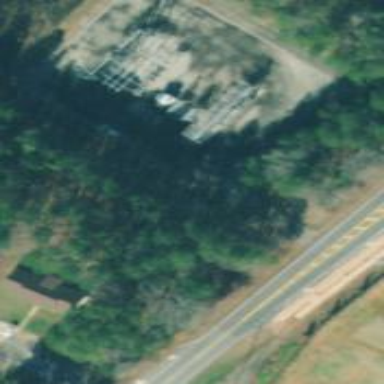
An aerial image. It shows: Distribution power substation secured by fence.